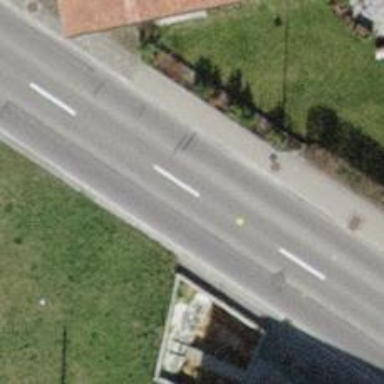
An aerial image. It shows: Primary highway with asphalt surface. There is sidewalk on the left side.